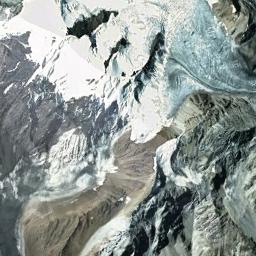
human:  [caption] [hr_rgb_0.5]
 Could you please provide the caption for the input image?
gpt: The snow berg is consist of bare land and white snow .

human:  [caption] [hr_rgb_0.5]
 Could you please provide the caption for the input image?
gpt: A snow-covered mountain covered in large areas .

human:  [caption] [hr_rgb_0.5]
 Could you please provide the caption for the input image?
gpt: The snowberg is partly covered with snow and ice and the color of the mountain is brown .

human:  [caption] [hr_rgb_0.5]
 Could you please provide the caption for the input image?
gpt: A lot of snow is on the snowberg .

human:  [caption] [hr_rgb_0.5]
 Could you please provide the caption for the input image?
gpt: There are much snow on the snowberg .